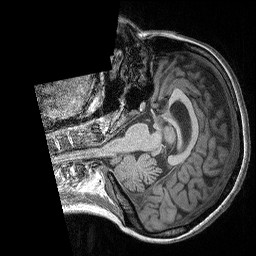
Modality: T1w
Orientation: axial
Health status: ill
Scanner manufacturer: siemens
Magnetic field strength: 3 T
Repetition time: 2.3 s
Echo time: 0.00298 s